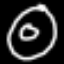
Label: donut